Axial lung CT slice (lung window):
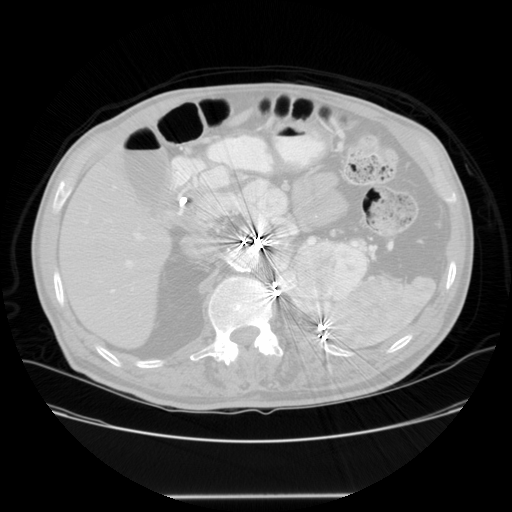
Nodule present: no